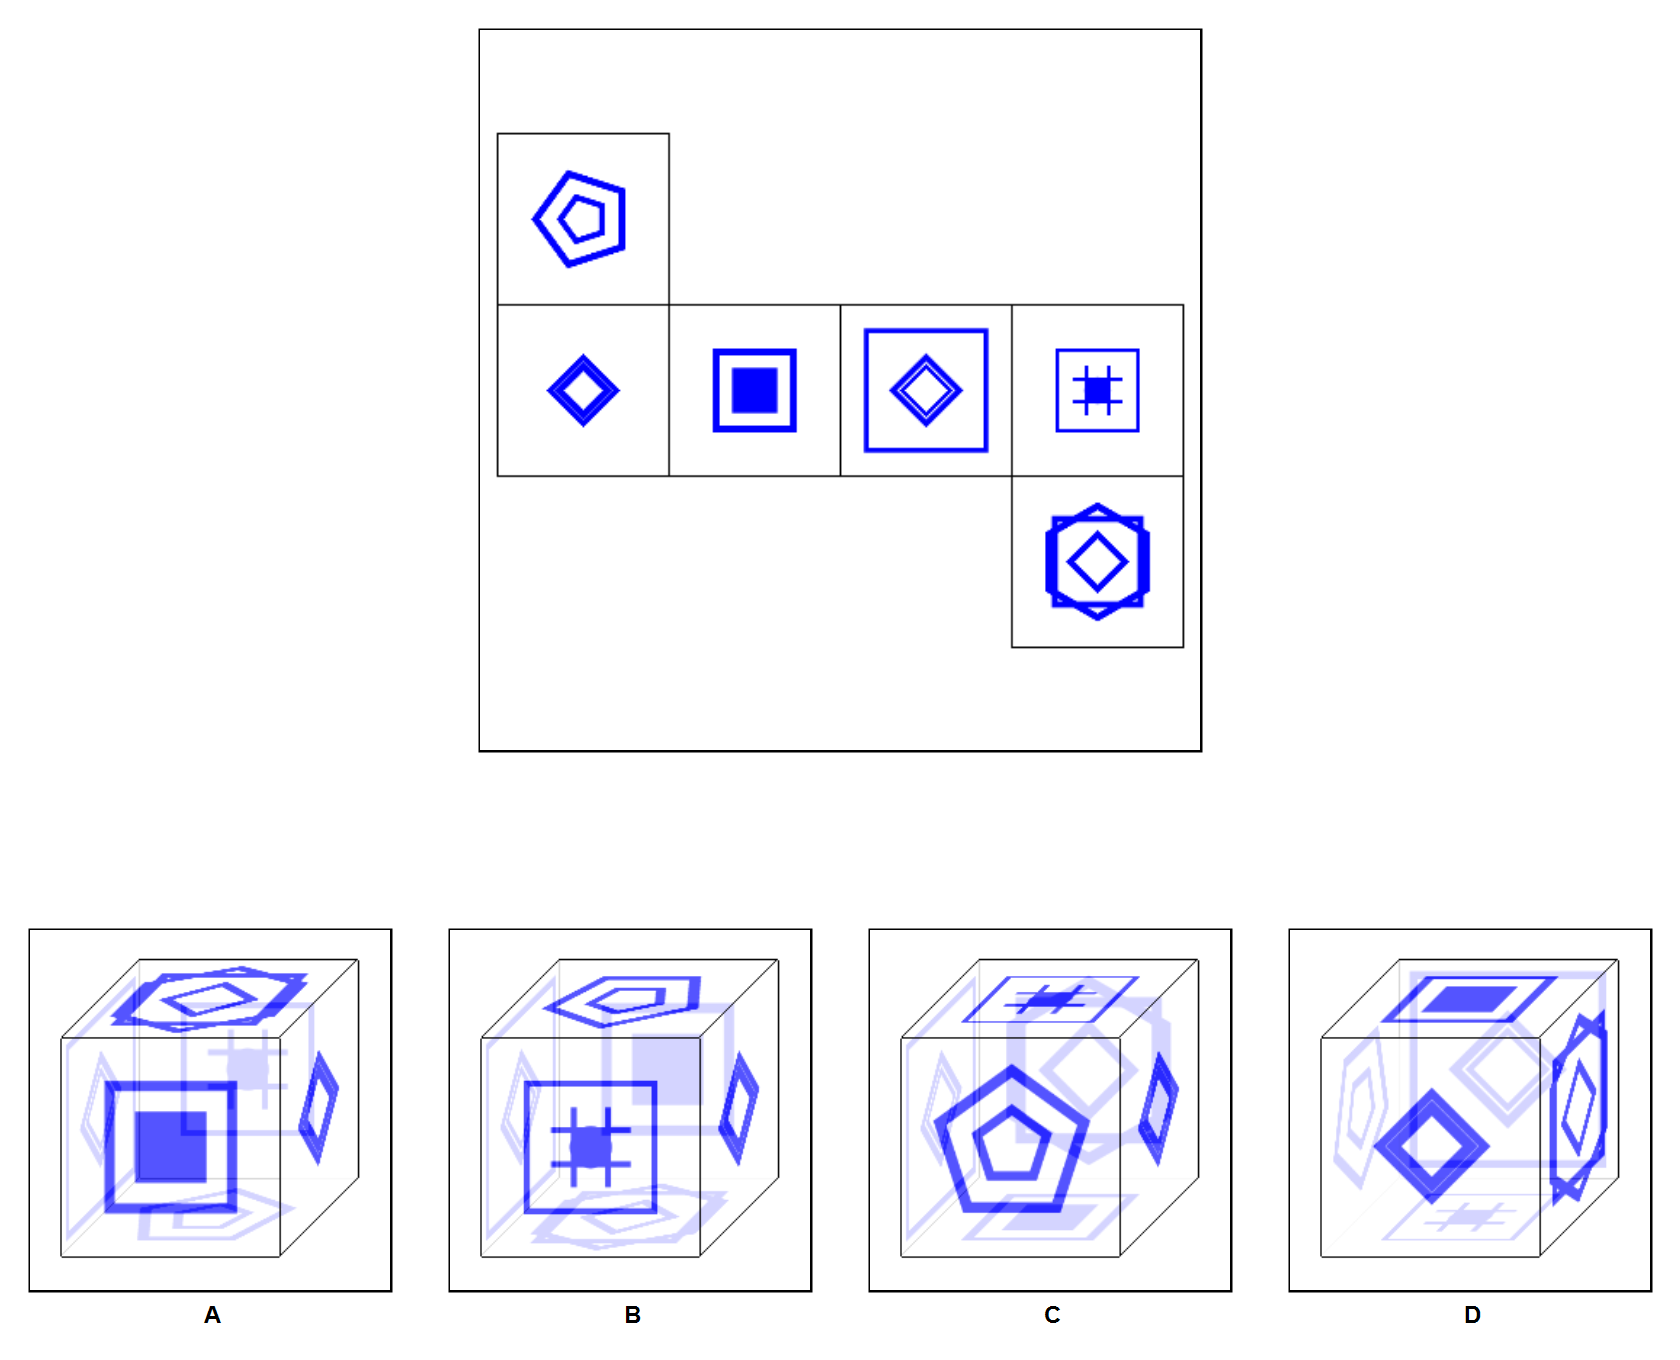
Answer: C